Question: even after setting the tr:last-child's border: none, border is still visible. The edit button should be after the last row. But it got position left. <URL> Here is how it should be
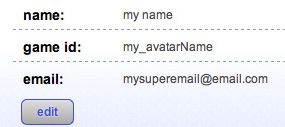
Answer: You have a floating '<tr>' and a floating '</div>':
'''
<div id="wrapper">
<div class="para">
<table id="info-table">
<tr>
<td>name:</td>
<td id="name">name</td>
</tr>
<tr>
<td>id:</td>
<td id="myid">myuid</td>
</tr>
<tr>
<td>email:</td>
<td id="email">mysuperemail@email.com</td>
</tr>
<tr> <!-- WHY? -->
</table>
</div>
<div class="edit">
<button type="submit">edit</button>
</div>
</div> <!-- WHY? -->
'''
Get rid of them like so:
'''
<div id="wrapper">
<div class="para">
<table id="info-table">
<tr>
<td>name:</td>
<td id="name">name</td>
</tr>
<tr>
<td>id:</td>
<td id="myid">myuid</td>
</tr>
<tr>
<td>email:</td>
<td id="email">mysuperemail@email.com</td>
</tr>
</table>
</div>
<div class="edit">
<button type="submit">edit</button>
</div>
'''
In the future <URL>